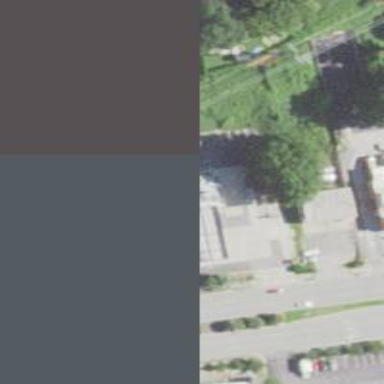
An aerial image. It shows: Convenience shop.